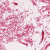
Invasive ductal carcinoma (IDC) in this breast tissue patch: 0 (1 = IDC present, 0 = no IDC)